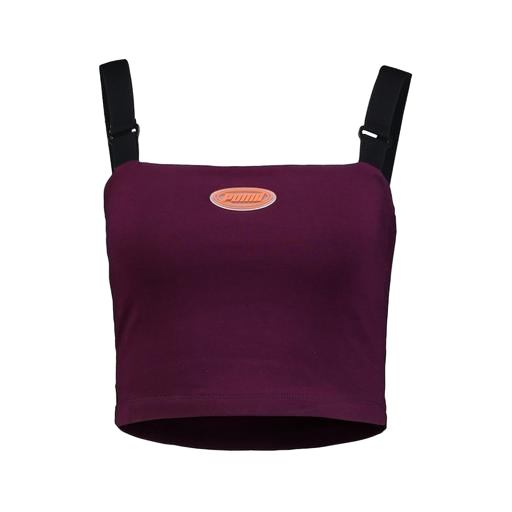
essential strap top, purple tank top, strap top, white background